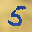
Label: 5